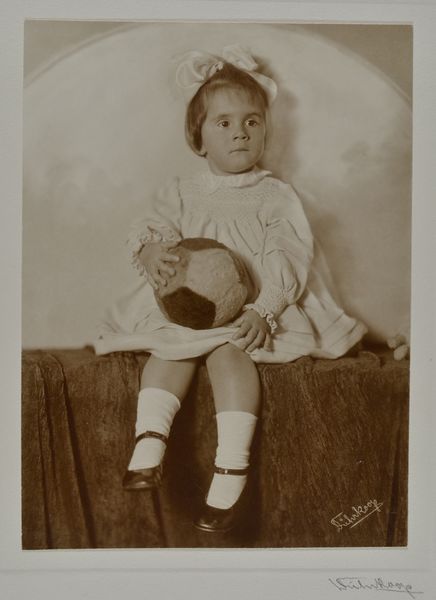
Titel: Renate Scholz
Künstler: Minya Diez-Dührkoop
Standort: Hamburg
Institution: Museum für Kunst und Gewerbe Hamburg
Schlagwörter: silber, bildnis, portrait, kind, foto, fotografie, photographie, photo, spielzeug, kinderspielzeug, lichtbild, silbergelatine, konterfei, brom, bildwerke, spielwaren, angewandte und bildende kunst, hessische systematik, porträt, silbergelatinepapier, bromsilbergelatinepapier, entwicklungspapier, gelatinepapier, schwarzweißpositivverfahren, silbersalzverfahren, schwarzweißfotografie, porträtfotografie, porträtphotographie